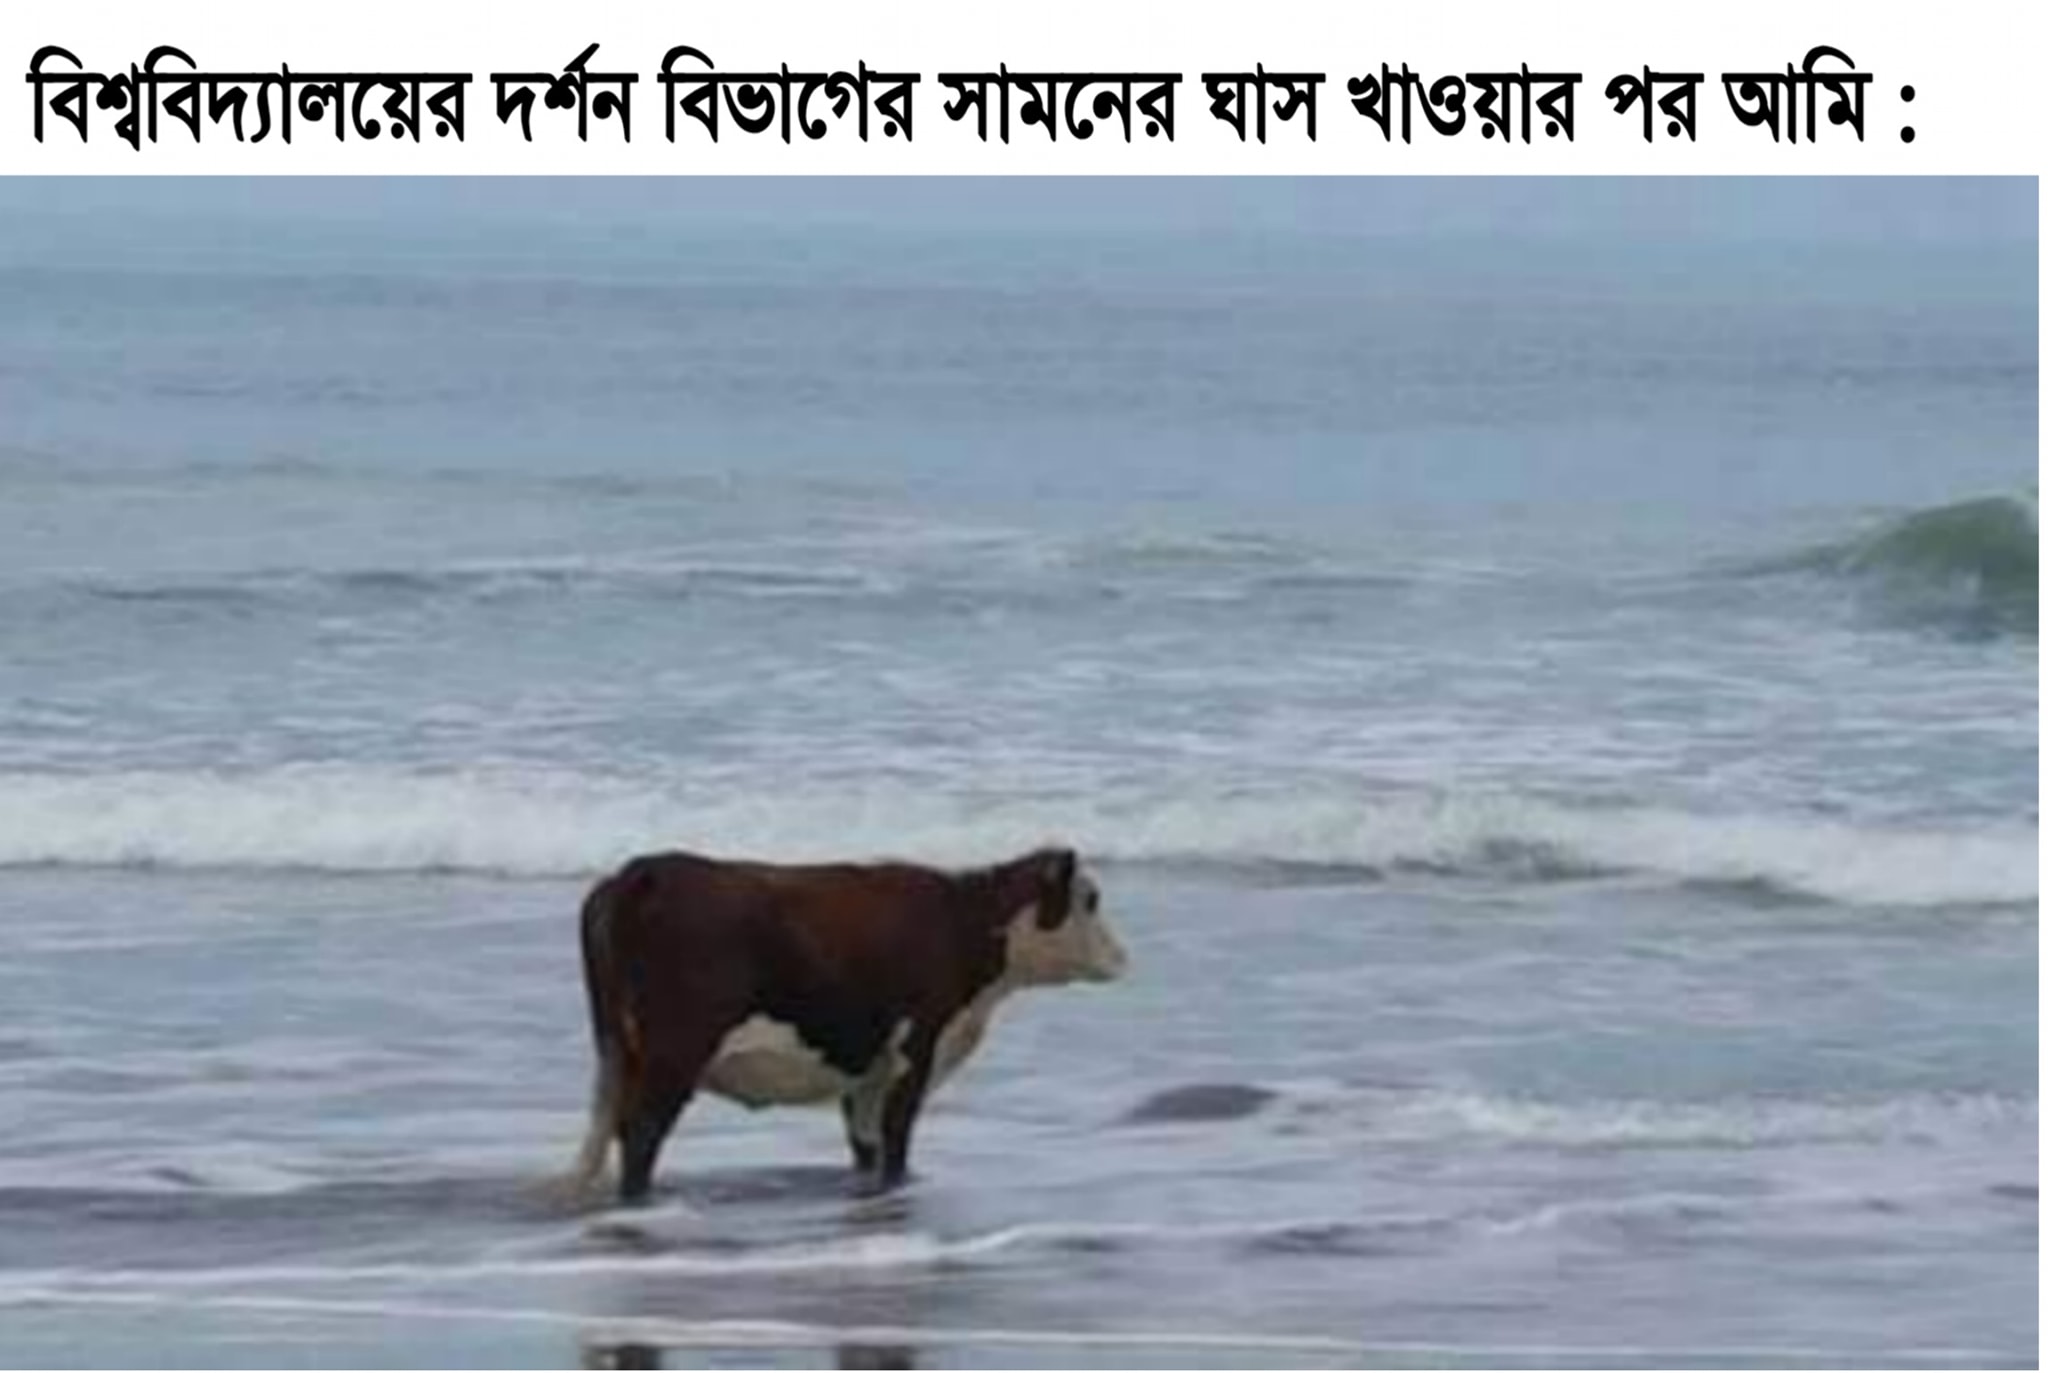
Caption: বিশ্ববিদ্যালয়ের দর্শন বিভাগের সামনের ঘাস খাওয়ার পর আমি :
Label: non-hate